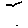
Label: bird